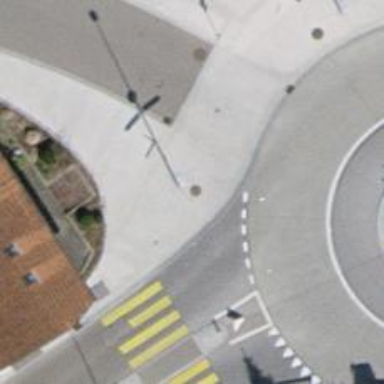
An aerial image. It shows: Sidewalk made of paving stones.